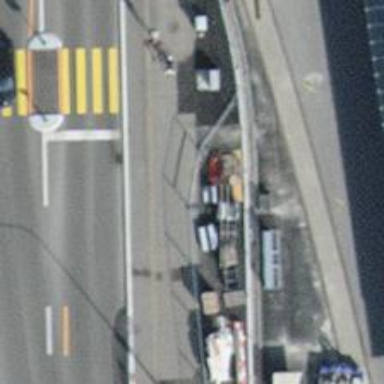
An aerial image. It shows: Platform for public transport is situated by the road.